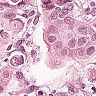
Metastatic tissue present: yes